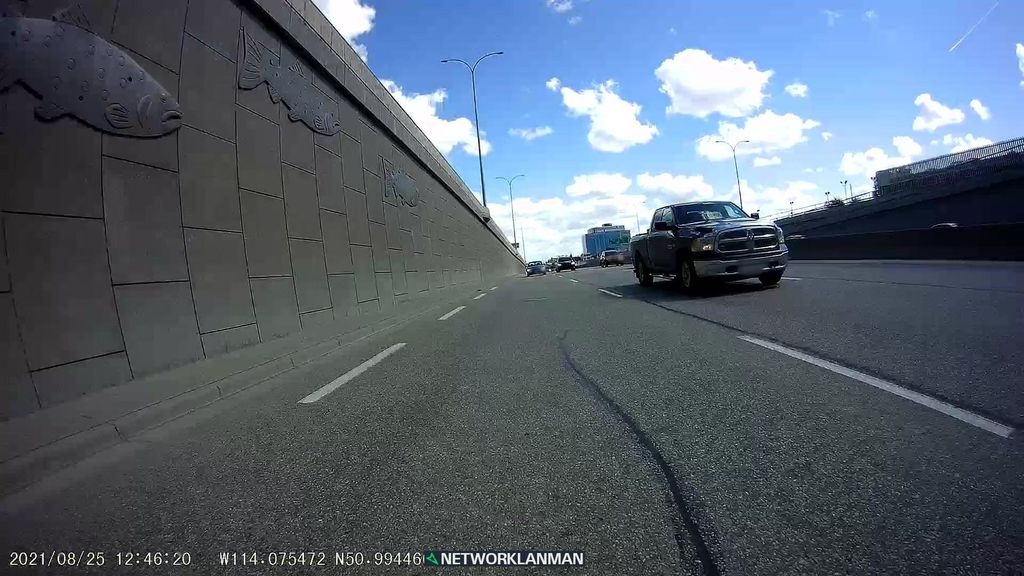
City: calgary